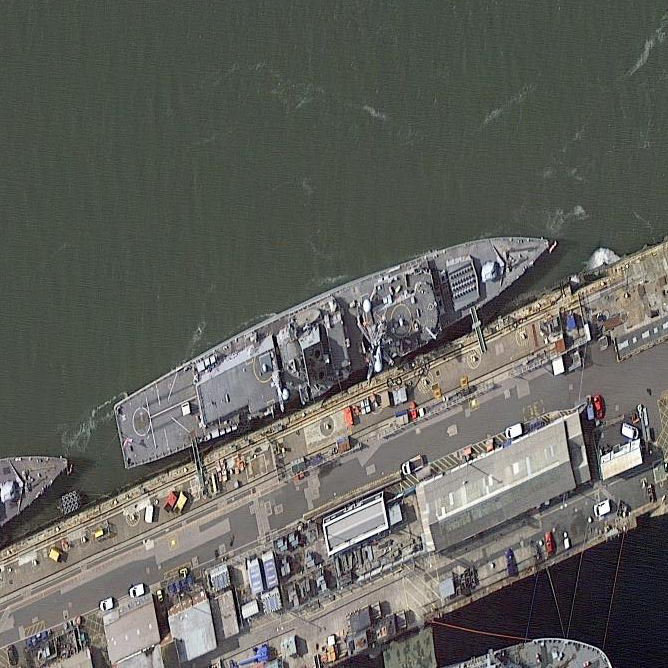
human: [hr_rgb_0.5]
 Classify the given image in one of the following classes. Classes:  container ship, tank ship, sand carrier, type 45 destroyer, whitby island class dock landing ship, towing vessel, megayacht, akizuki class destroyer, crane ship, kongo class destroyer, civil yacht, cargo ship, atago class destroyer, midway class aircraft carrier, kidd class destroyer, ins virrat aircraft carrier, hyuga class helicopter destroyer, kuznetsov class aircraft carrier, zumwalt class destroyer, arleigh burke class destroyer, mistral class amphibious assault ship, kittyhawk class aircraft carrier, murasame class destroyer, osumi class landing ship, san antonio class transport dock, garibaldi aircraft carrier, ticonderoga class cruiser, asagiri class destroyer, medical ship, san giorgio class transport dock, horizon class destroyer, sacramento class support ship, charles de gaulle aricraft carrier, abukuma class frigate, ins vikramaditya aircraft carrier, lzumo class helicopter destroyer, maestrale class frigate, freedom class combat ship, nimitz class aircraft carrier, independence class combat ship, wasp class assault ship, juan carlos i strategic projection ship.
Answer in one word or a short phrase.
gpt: Type 45 destroyer